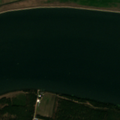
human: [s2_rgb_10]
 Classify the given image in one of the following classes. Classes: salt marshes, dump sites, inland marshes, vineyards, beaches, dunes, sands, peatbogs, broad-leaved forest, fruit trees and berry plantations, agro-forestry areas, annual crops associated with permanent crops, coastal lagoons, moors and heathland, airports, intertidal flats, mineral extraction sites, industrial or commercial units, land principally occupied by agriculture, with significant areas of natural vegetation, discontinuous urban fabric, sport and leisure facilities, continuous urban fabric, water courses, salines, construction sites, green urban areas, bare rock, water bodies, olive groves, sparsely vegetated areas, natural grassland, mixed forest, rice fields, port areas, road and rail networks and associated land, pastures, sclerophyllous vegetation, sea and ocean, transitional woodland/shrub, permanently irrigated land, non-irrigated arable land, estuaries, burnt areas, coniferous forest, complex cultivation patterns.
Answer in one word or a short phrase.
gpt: non-irrigated arable land, complex cultivation patterns, broad-leaved forest, water courses